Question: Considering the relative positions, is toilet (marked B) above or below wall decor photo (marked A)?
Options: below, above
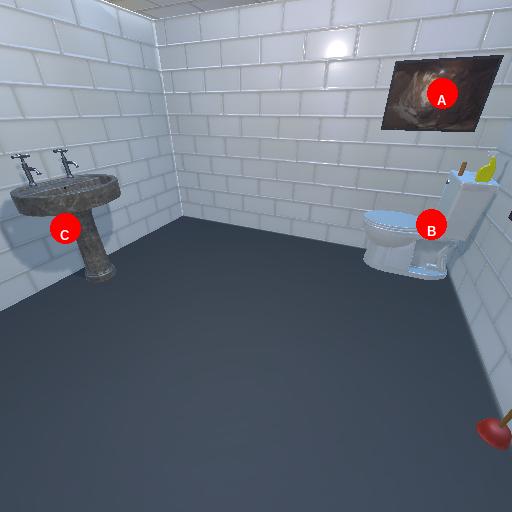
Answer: below